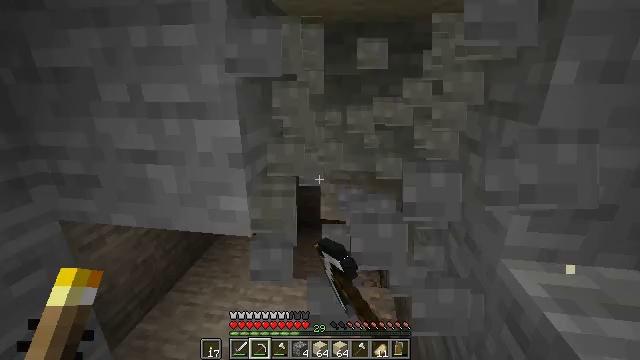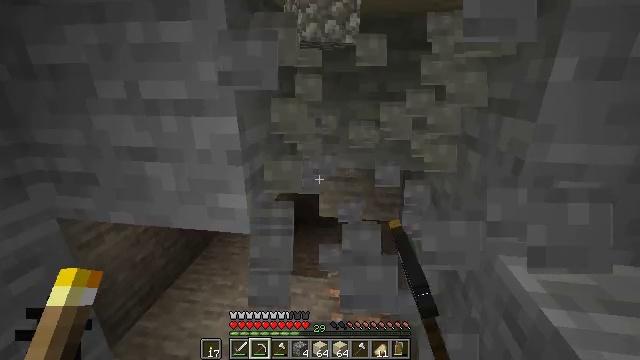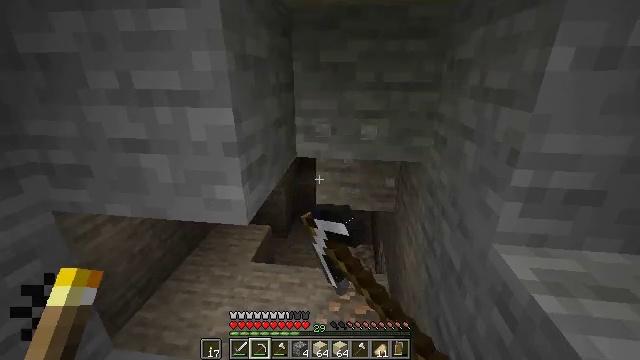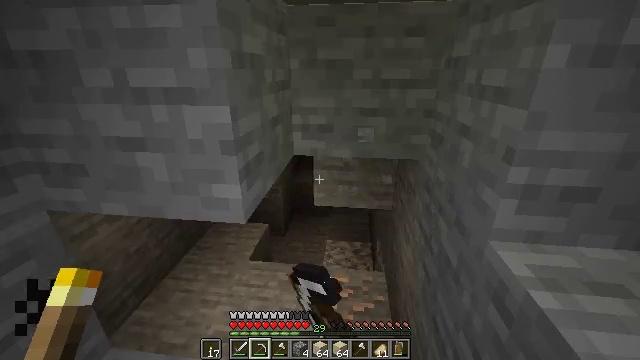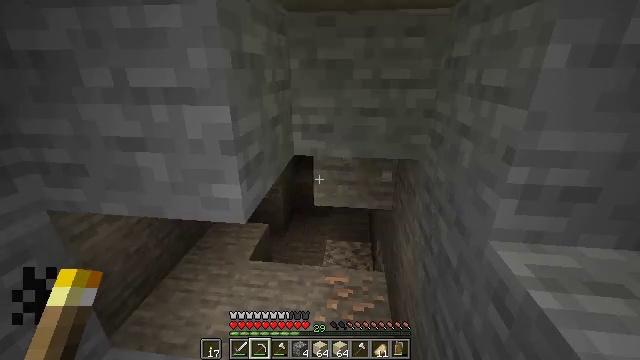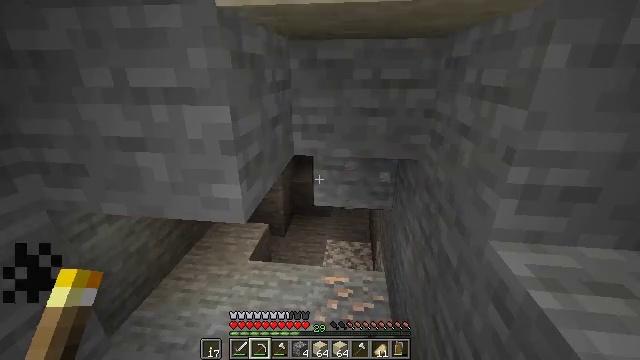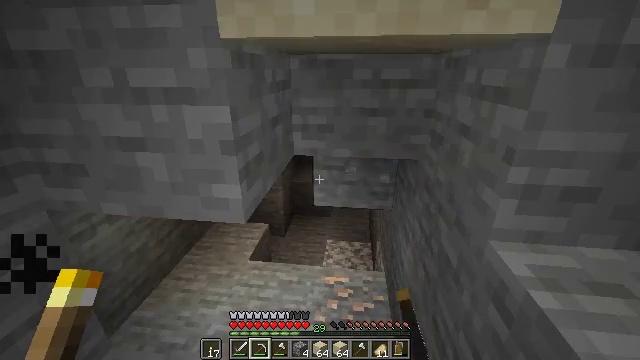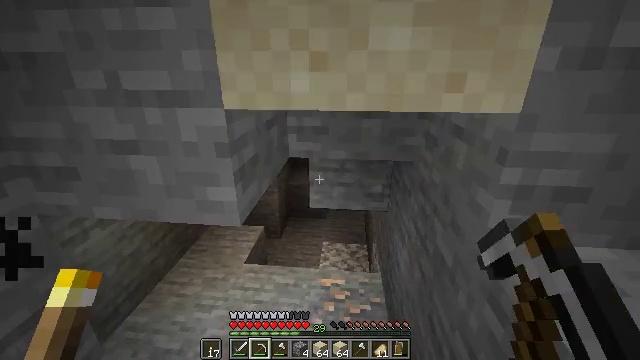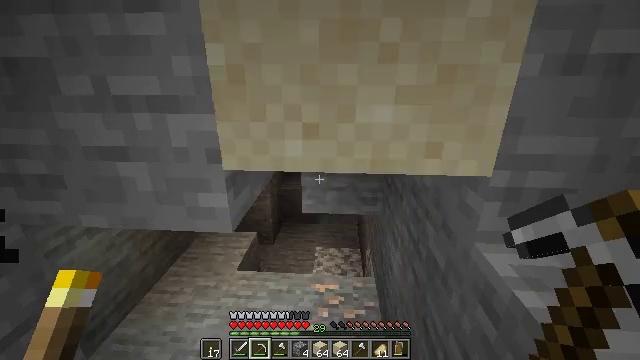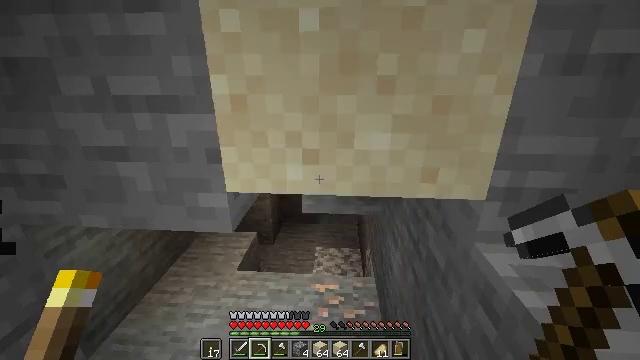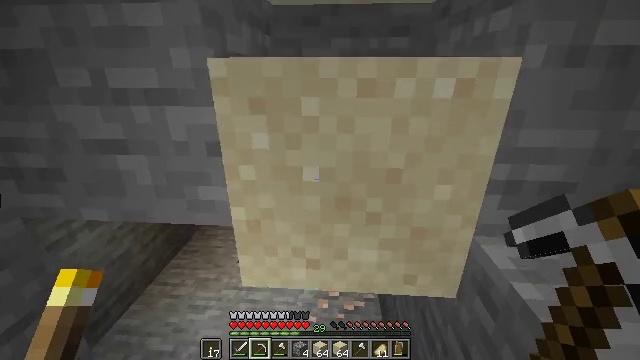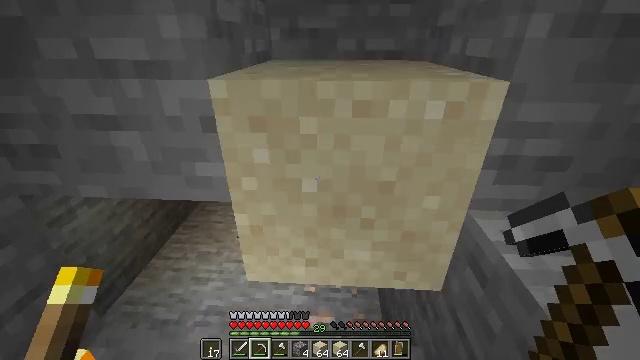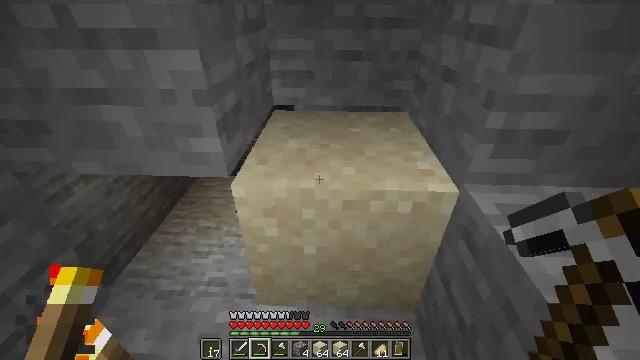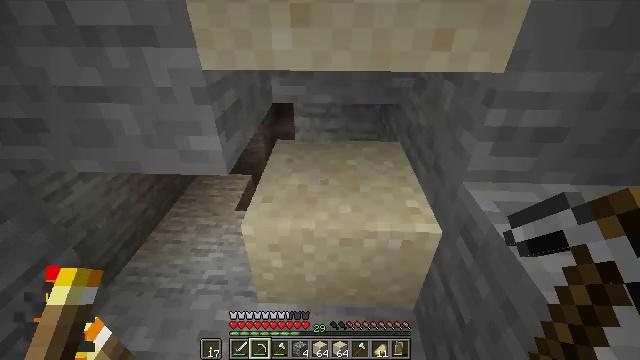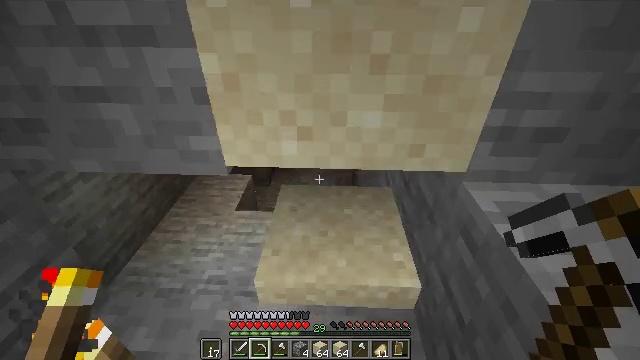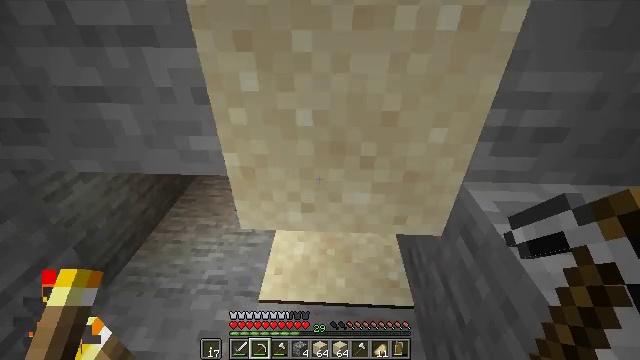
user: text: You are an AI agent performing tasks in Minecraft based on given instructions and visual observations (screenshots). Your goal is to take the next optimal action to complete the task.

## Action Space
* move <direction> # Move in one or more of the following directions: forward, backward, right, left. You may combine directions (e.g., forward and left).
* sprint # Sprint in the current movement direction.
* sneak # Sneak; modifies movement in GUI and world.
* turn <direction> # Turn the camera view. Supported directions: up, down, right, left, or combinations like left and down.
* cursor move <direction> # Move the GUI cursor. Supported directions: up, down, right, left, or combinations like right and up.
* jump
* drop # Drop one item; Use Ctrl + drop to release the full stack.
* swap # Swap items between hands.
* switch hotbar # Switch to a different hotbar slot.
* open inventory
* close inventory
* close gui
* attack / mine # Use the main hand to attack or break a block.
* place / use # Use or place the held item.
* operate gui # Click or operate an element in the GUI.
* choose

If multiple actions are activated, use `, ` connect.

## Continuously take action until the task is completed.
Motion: motion action
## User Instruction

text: Mine sand by the water.
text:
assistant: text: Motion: attack / mine
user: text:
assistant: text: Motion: turn down, attack / mine
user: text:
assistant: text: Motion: no_op
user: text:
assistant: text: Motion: no_op
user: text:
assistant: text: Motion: no_op
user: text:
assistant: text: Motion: no_op
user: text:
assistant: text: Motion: turn right
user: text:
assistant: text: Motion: turn right and up
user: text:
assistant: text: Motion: no_op
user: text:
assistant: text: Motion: turn down
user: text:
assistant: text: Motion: turn down
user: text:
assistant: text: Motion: turn down
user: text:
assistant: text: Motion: no_op
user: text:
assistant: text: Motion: no_op
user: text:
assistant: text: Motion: no_op
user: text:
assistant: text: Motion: no_op
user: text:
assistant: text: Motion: turn up
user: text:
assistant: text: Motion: no_op
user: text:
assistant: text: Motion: no_op
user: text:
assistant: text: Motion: no_op
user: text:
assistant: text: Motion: no_op
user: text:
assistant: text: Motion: no_op
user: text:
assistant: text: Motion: no_op
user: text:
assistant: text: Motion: no_op
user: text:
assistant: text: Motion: no_op
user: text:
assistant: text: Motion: no_op
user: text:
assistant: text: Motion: turn right and down
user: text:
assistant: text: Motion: turn right and down
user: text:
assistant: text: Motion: turn right and down
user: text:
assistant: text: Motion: turn right and down